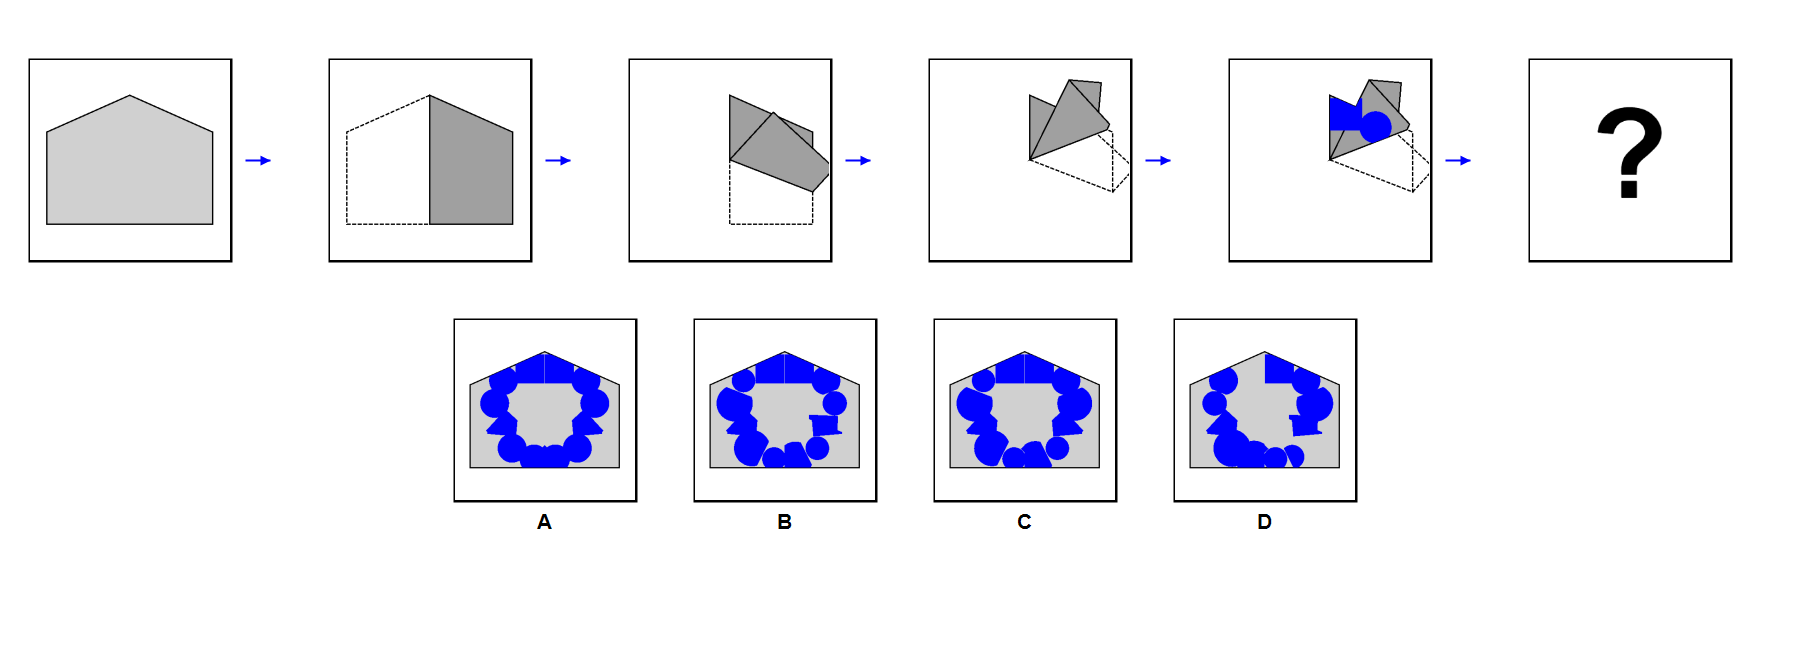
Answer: A